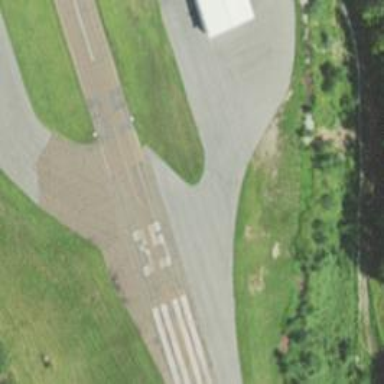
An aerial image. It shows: Asphalt runway at the airport.